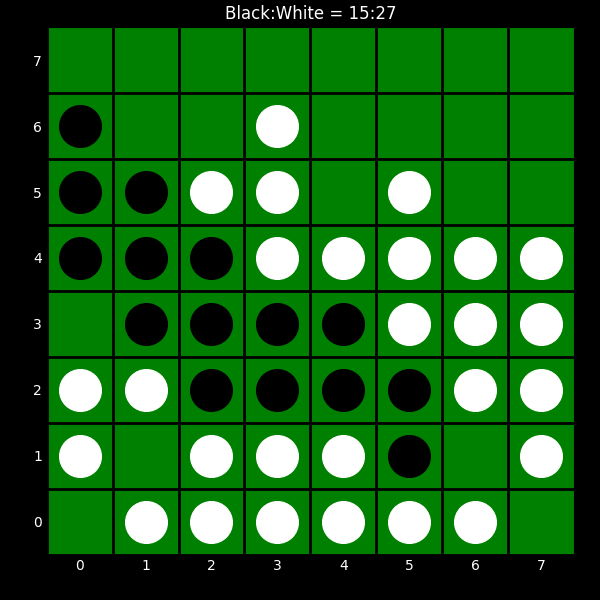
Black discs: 15
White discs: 27